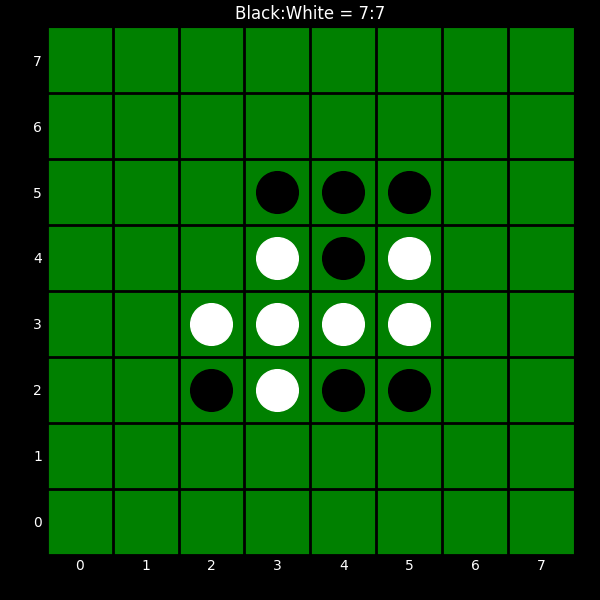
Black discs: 7
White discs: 7